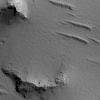
Atmospheric dust classification: not_dusty